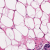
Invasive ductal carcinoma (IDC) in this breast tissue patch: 0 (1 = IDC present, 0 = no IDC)